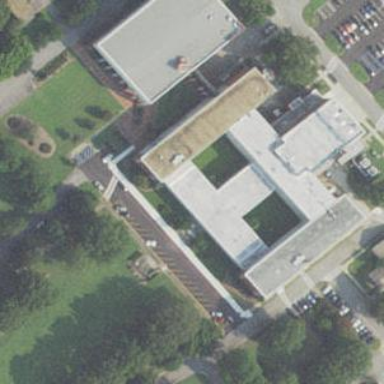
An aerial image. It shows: College building.